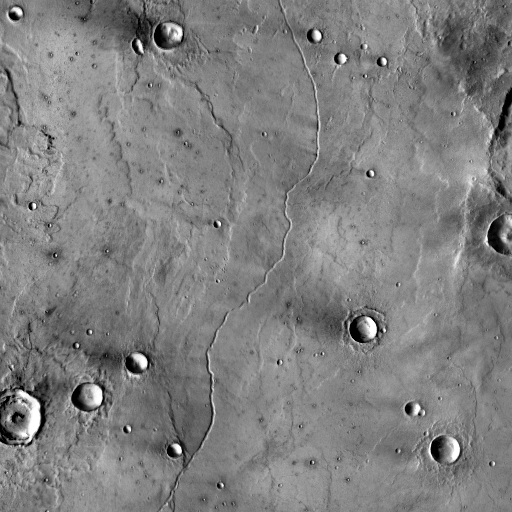
Crater classes present: Background, Other, Layered, Secondary